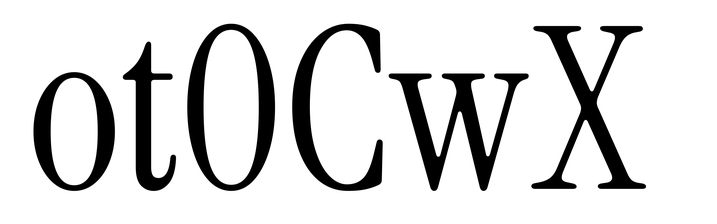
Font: InstrumentSerif-Regular